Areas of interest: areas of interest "Educational"
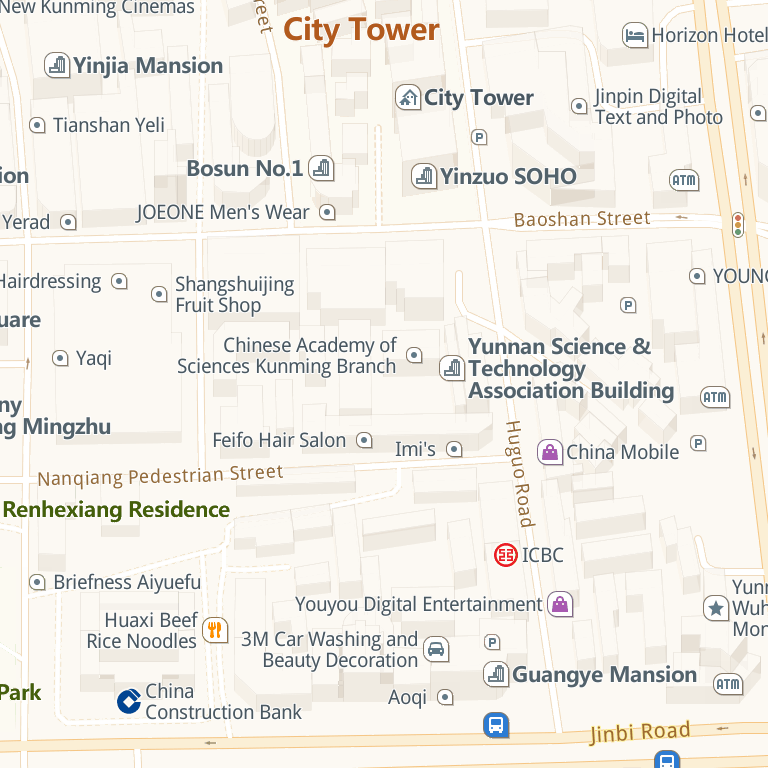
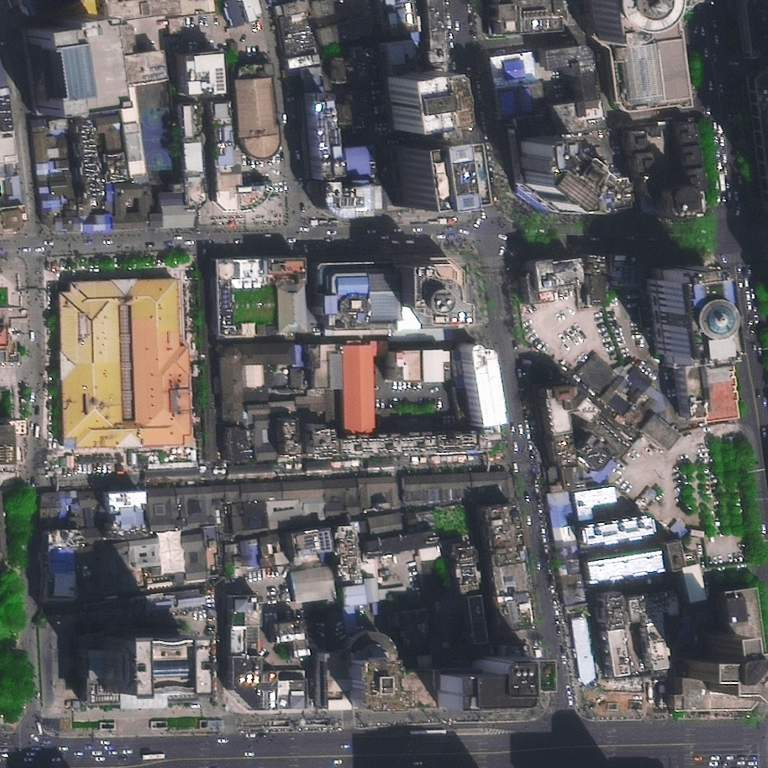